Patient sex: F
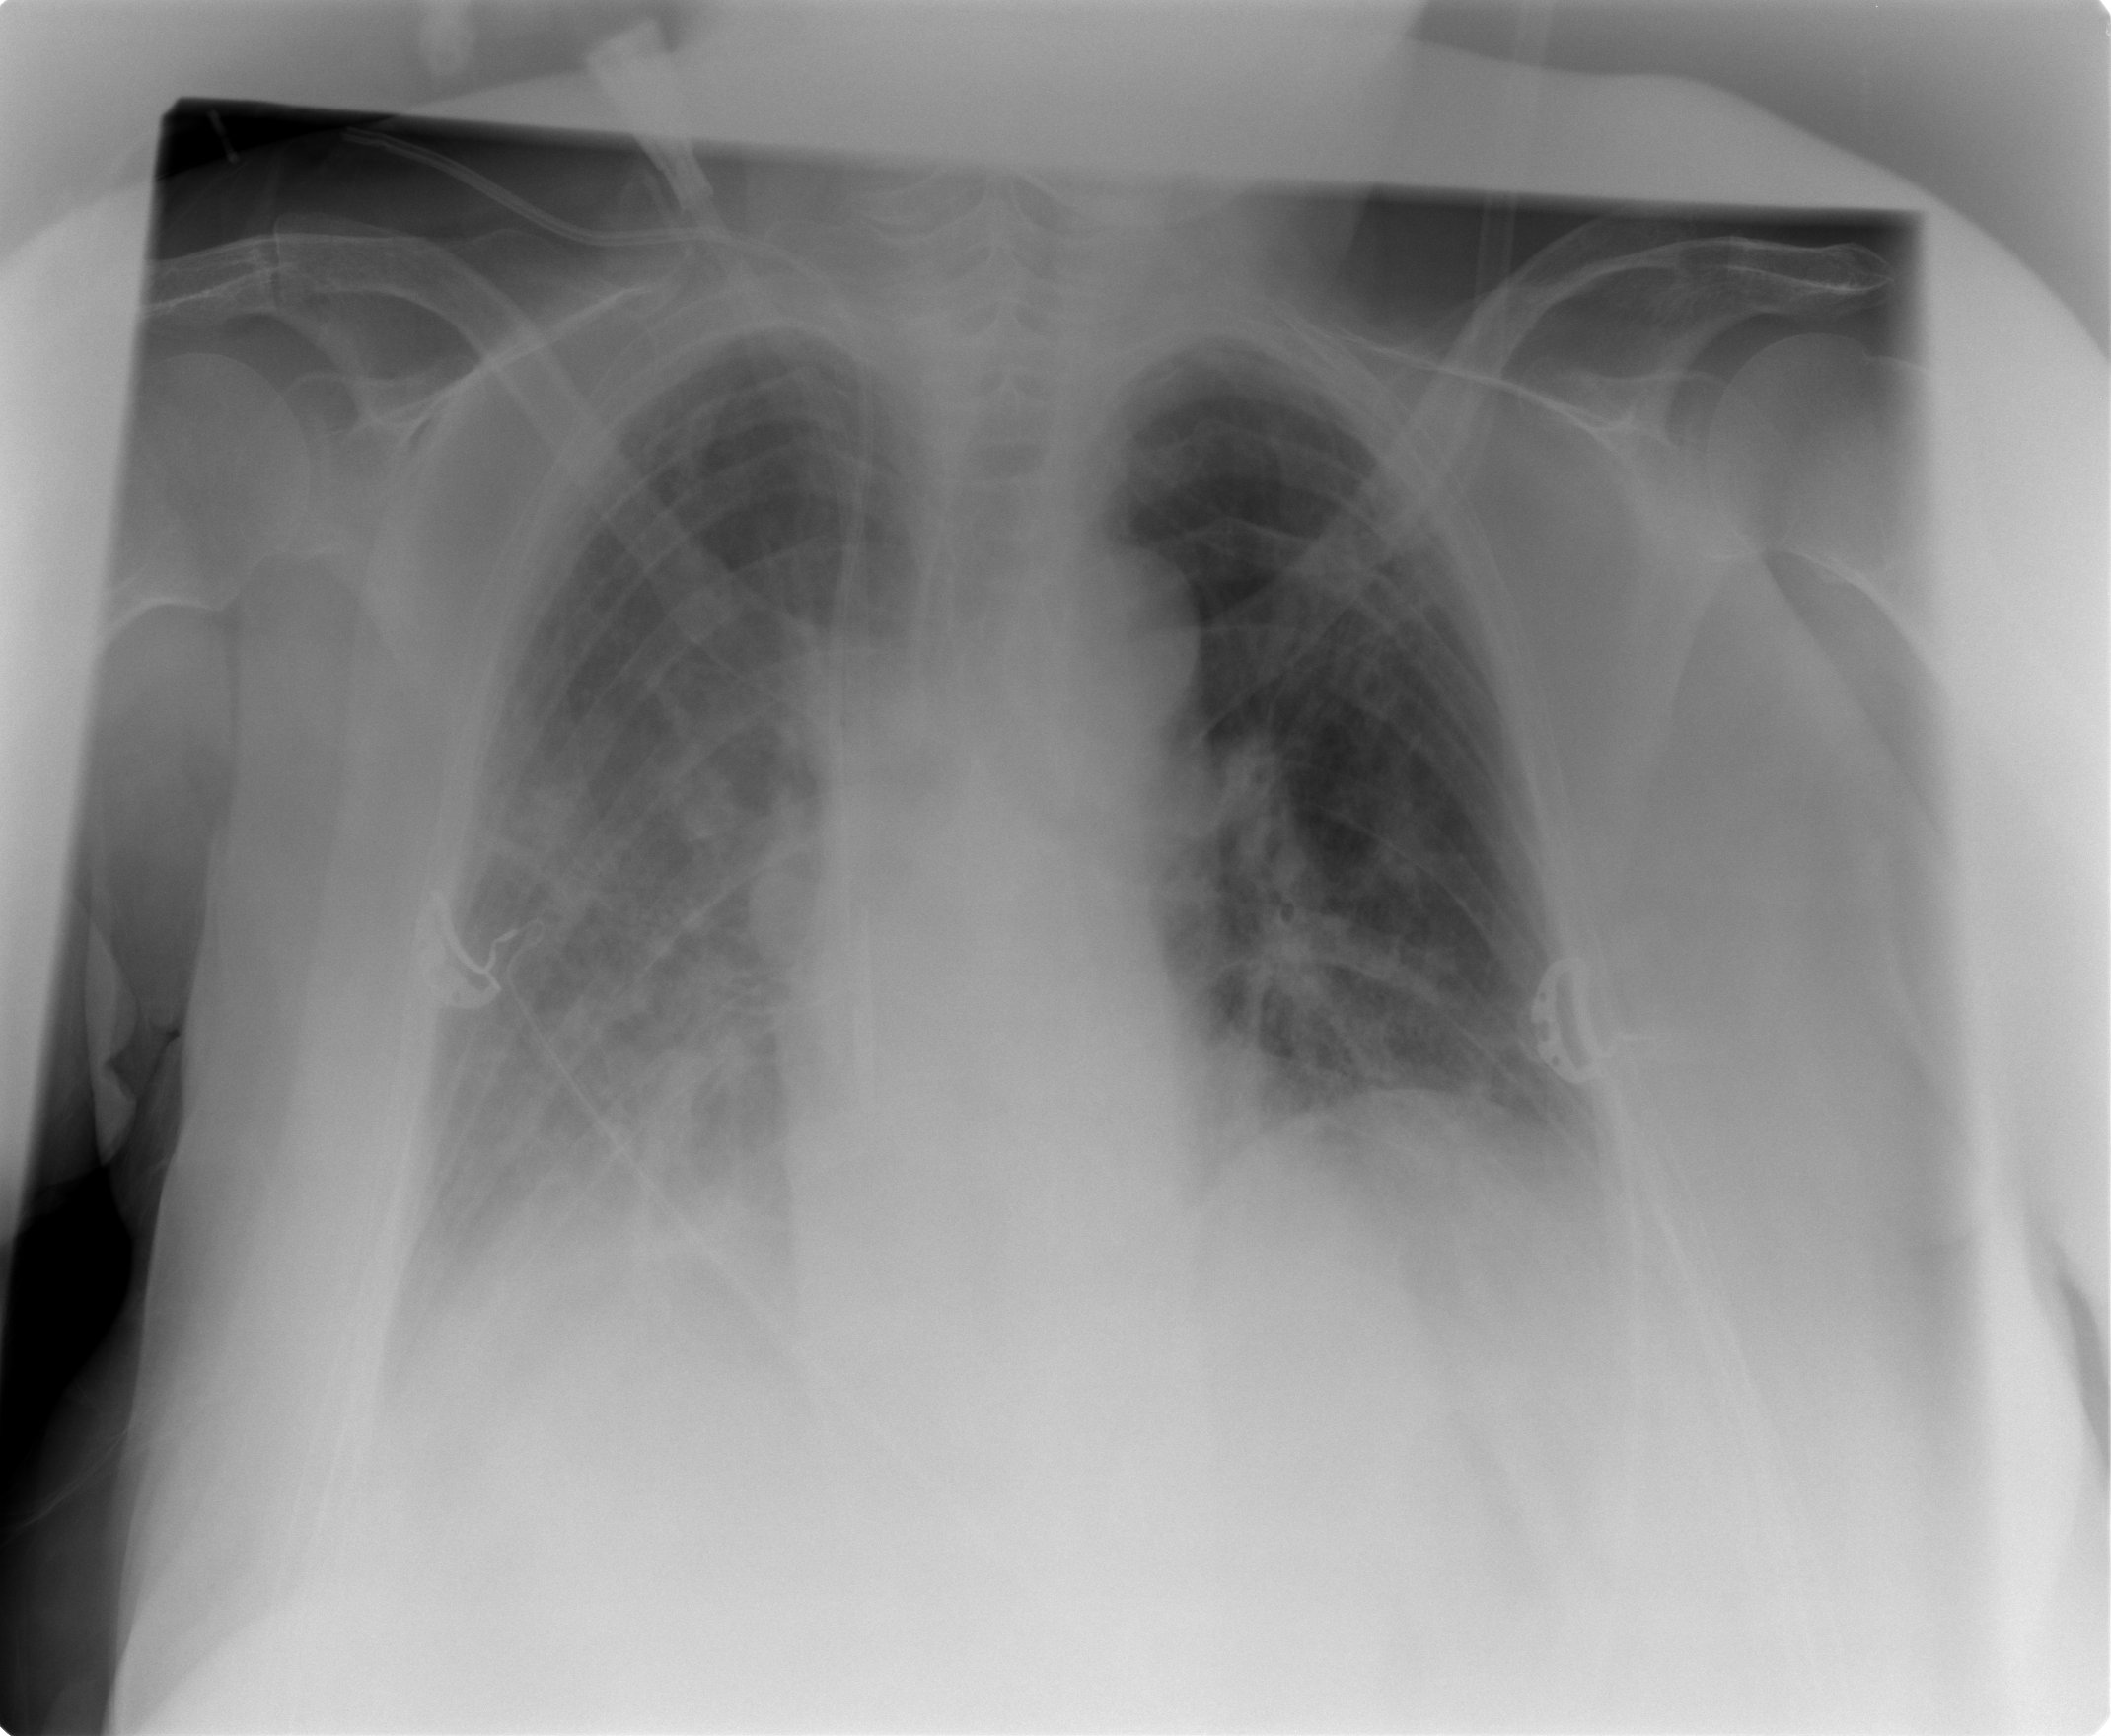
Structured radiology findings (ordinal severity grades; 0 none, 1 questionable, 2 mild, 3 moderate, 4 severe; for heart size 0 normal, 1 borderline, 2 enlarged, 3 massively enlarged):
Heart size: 0
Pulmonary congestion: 2
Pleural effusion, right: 2
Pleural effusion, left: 0
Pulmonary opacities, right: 2
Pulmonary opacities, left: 0
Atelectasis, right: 2
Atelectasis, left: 0